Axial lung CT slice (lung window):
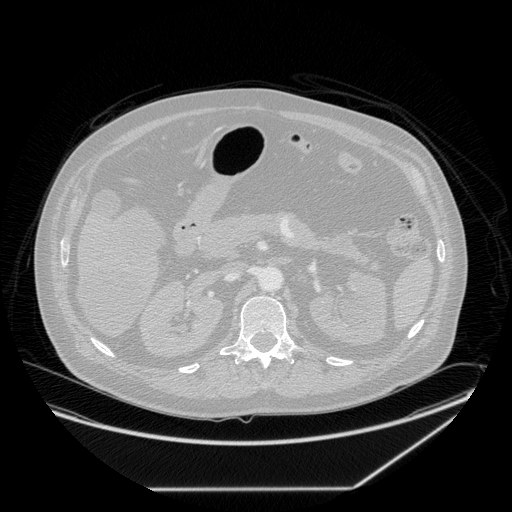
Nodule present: no